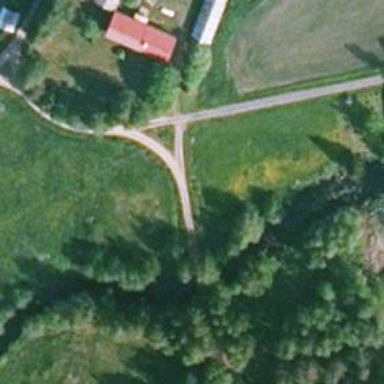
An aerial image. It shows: Unclassified road.